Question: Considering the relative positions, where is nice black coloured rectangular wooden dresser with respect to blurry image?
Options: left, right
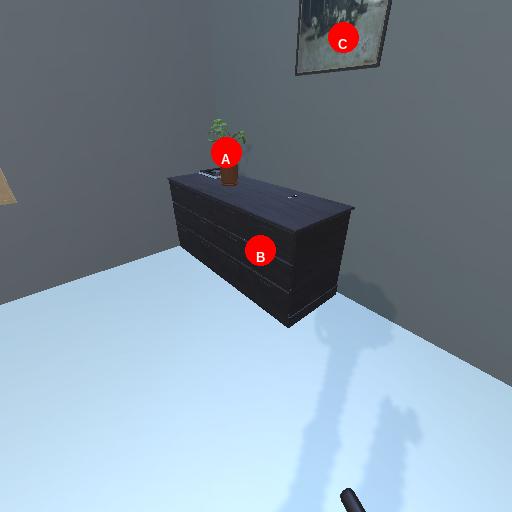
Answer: left